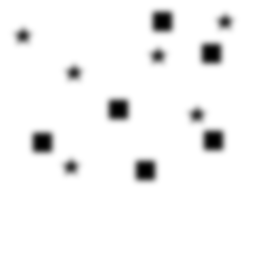
Squares: 6
Triangles: 0
Stars: 6
Total shapes: 12